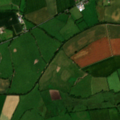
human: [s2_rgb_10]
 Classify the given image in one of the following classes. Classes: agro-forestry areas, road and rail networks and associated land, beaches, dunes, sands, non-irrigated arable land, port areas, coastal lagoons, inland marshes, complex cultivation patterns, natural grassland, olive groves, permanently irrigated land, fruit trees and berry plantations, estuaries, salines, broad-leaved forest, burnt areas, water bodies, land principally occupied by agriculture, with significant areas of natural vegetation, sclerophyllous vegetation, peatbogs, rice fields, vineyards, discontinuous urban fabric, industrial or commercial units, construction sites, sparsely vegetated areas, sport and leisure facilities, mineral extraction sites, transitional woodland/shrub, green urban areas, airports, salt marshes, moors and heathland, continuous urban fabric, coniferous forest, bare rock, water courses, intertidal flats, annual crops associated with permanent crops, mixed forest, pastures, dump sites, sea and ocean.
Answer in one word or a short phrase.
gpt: non-irrigated arable land, pastures